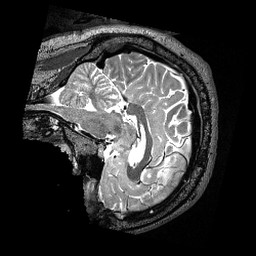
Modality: T2w
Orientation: sagittal
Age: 34
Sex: male
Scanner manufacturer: siemens
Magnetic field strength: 3 T
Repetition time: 3.2 s
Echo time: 0.479 s